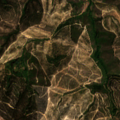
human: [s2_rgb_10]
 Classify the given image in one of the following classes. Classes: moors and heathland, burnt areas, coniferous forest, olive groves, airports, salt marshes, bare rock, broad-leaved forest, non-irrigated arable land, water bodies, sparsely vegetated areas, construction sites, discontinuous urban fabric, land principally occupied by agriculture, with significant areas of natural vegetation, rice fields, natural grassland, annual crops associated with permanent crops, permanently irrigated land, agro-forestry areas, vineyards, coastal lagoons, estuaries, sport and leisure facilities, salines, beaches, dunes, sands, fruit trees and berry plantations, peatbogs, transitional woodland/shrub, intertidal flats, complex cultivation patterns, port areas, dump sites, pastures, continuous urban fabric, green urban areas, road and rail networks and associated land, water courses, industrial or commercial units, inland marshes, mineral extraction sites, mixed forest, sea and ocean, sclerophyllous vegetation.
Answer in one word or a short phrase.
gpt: broad-leaved forest, transitional woodland/shrub